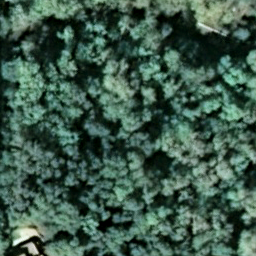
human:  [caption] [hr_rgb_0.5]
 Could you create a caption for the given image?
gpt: Lots of dark green trees constitute a dense forest .

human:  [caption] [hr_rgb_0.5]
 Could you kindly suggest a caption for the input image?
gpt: There are lots of dark green plants in the dense forest .

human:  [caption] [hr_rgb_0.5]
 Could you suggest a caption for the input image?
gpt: There are lots of dark green trees in the dense forest .

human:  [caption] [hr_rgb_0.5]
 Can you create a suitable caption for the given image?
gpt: This is a dense forest with lots of dark green trees .

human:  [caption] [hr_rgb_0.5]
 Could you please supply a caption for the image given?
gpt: Lots of dark green trees constitute a dense forest .